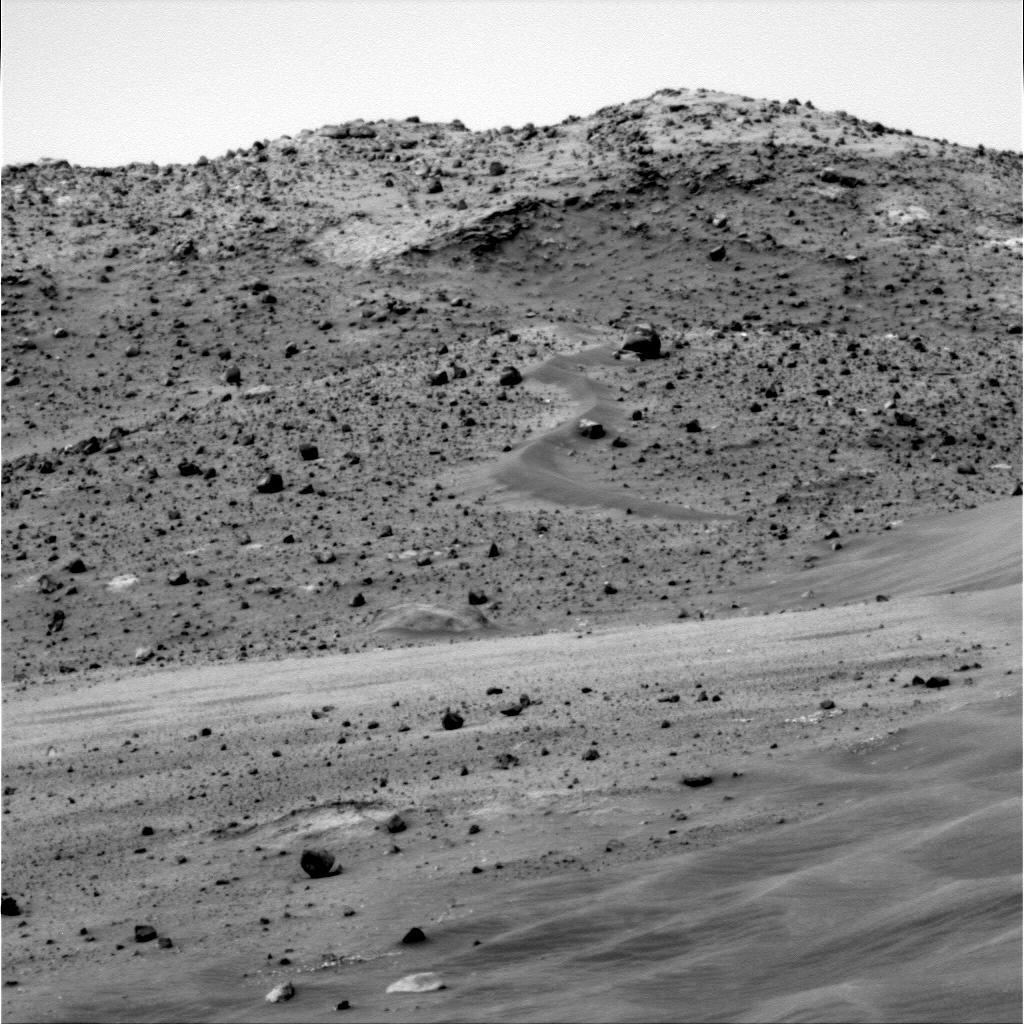
Terrain classes present: Gravel / Sand / Soil, Rock, Sky / Distant Mountains